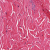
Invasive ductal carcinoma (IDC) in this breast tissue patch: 0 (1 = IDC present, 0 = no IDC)